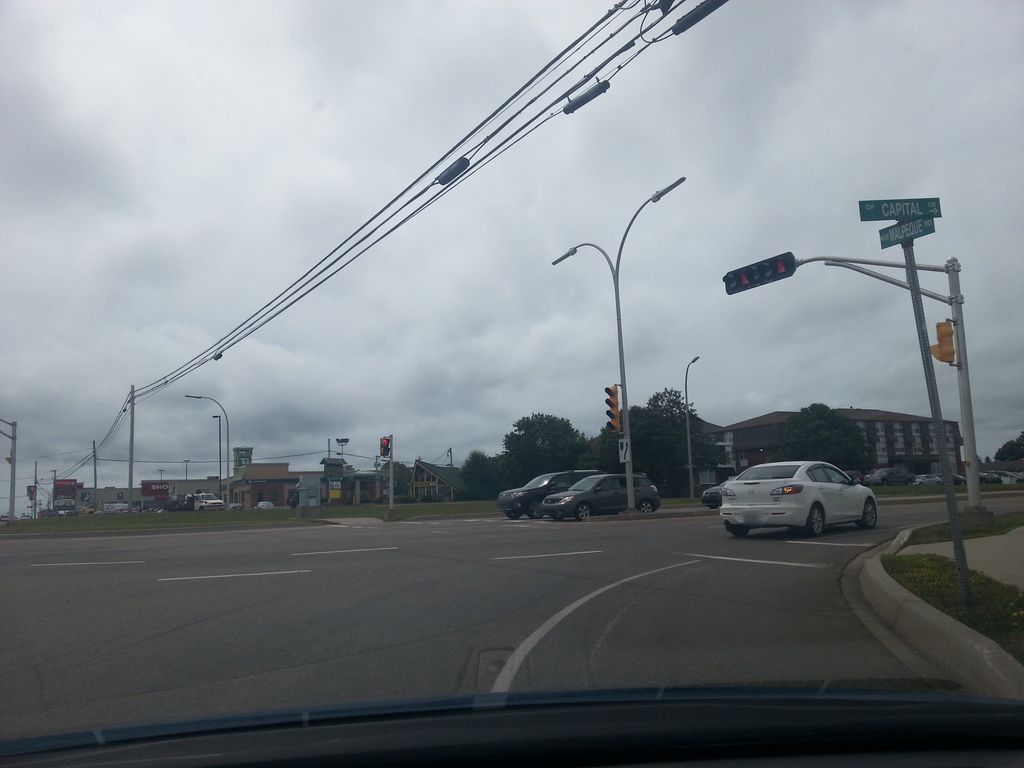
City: charlottetown